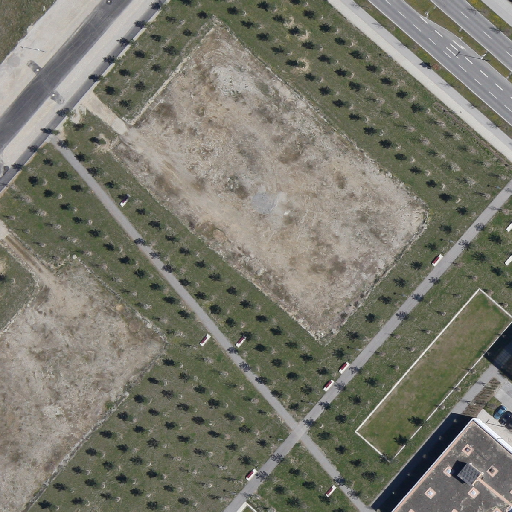
Referring expression: road